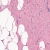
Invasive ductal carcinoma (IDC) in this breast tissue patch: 0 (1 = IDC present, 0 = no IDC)